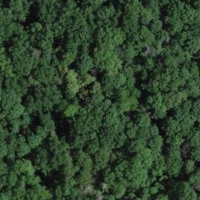
EUNIS habitat code: 41
Species observed at this site:
Sylvia atricapilla